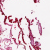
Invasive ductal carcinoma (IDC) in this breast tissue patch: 0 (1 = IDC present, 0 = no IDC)